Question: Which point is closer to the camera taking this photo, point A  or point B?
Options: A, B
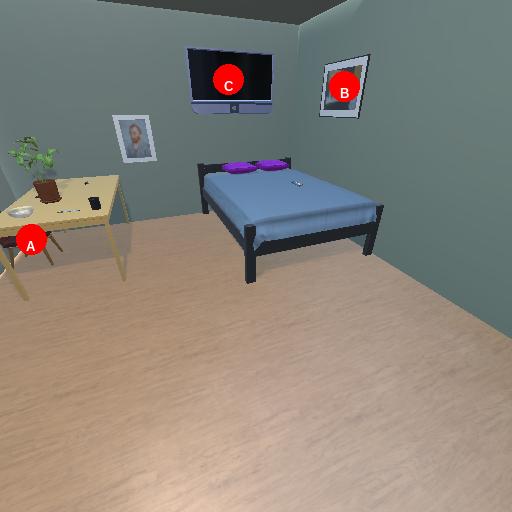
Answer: A